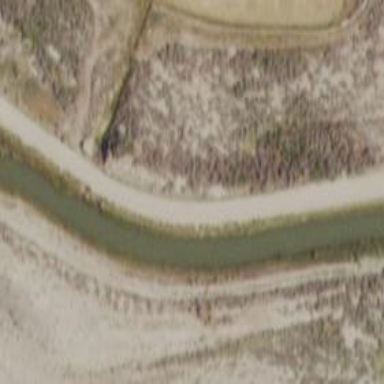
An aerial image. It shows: Canal.